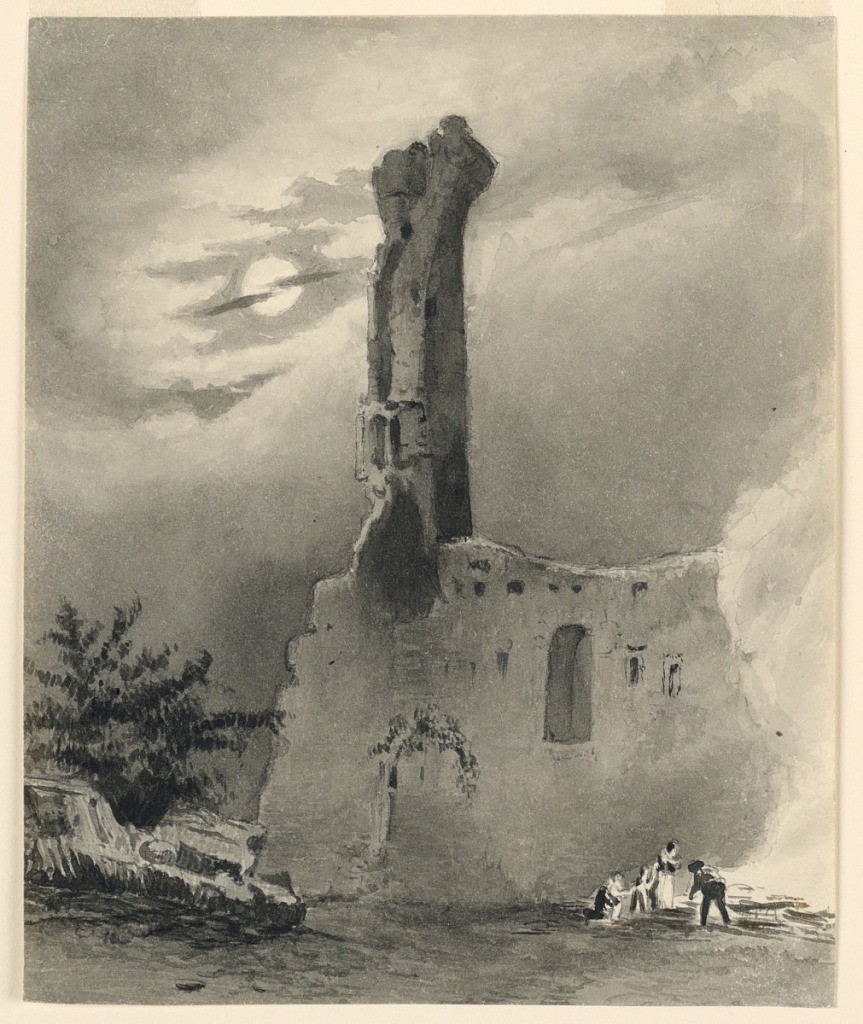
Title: Ruins of a Medieval Castle
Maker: Charles Nicolas Ransonnette, French, 1793 - 1877
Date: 1855-1865
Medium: Graphite, brush and grey water color and some sepia on paper
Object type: Drawing
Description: A peasant family is near a fire at right in front of the main building. The moon shines.